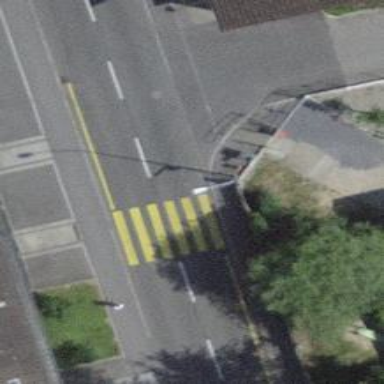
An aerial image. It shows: Footway with zebra crossing.